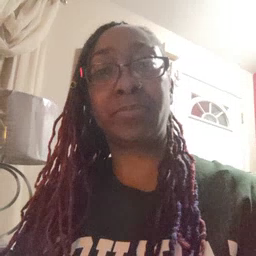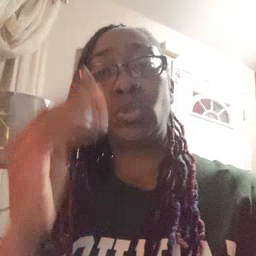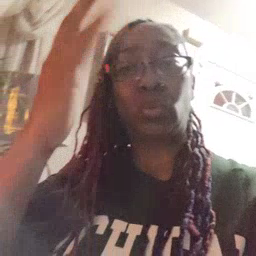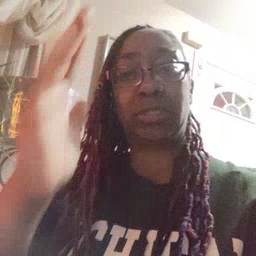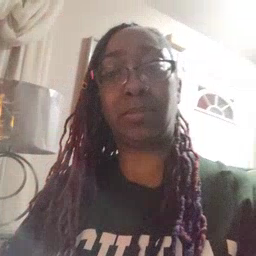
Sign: tree